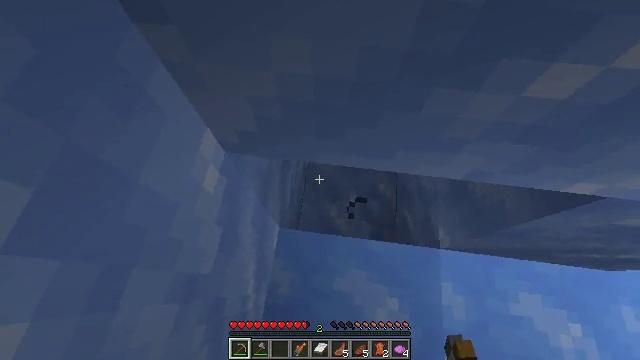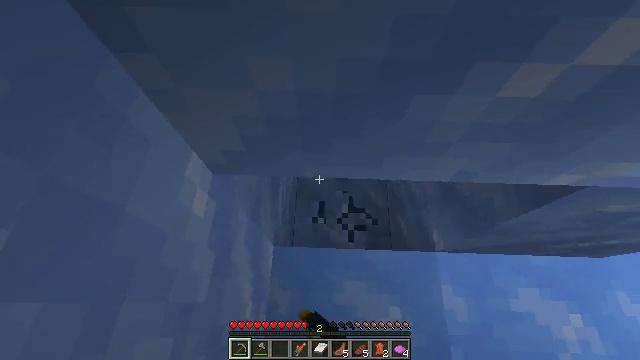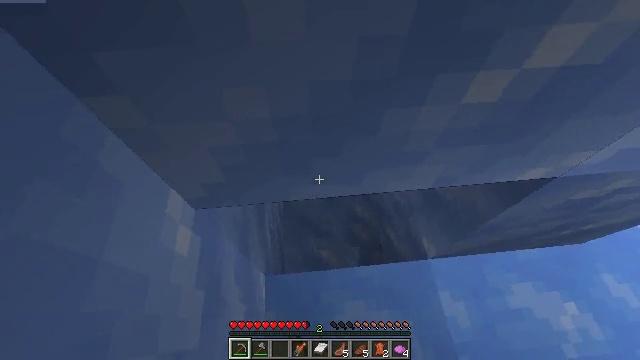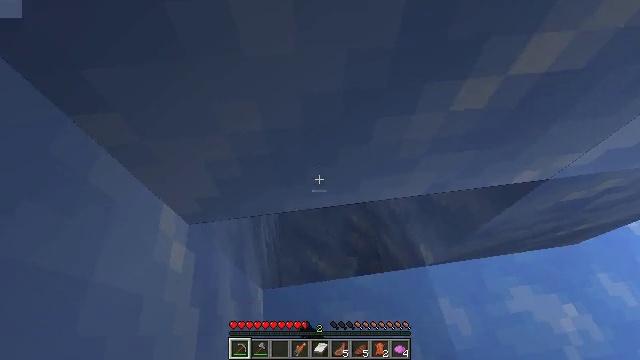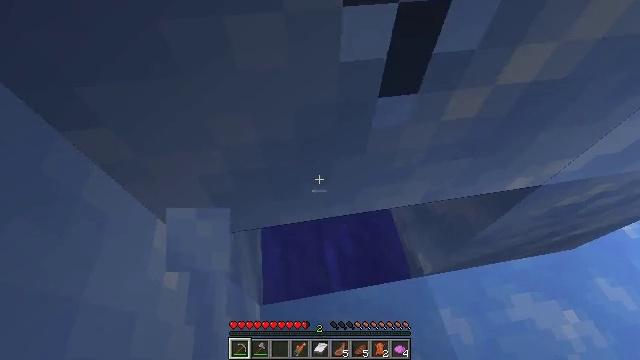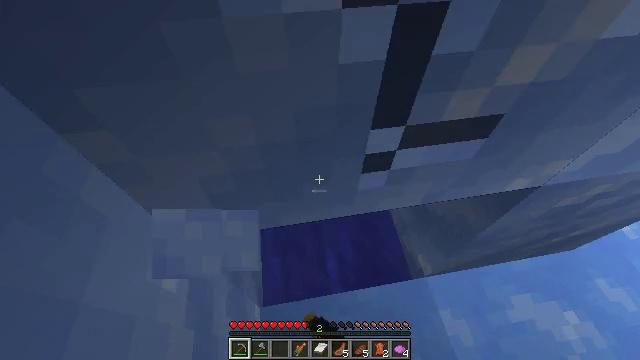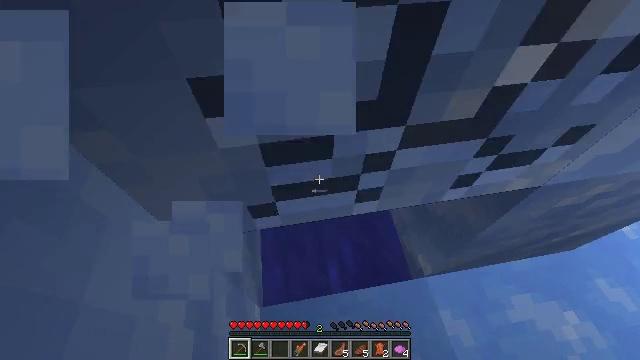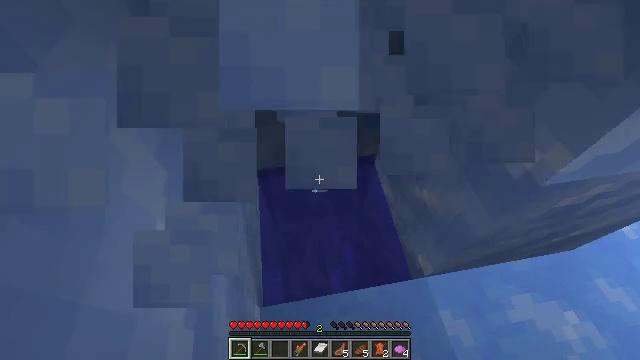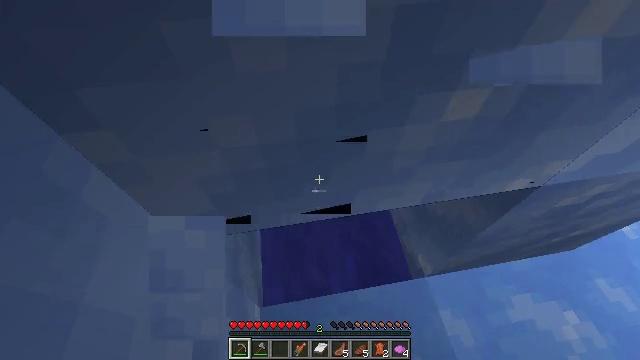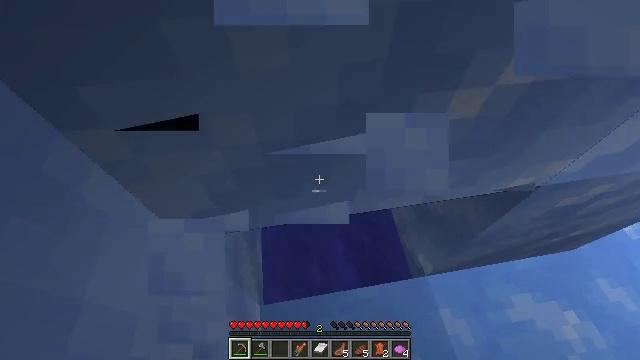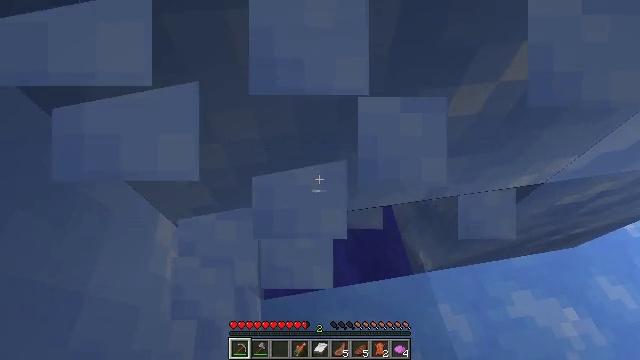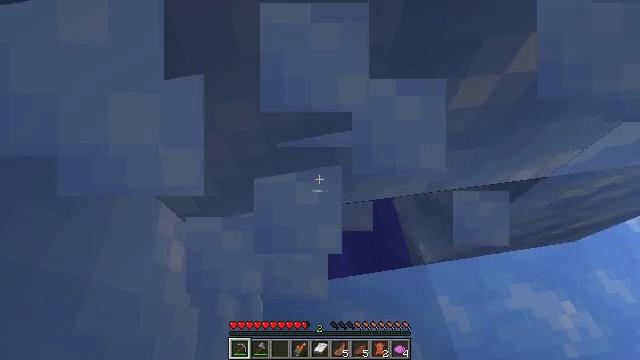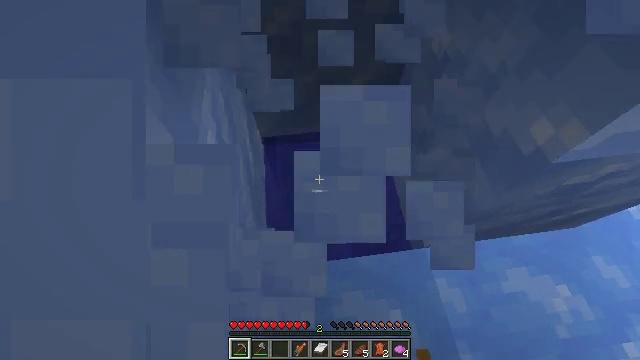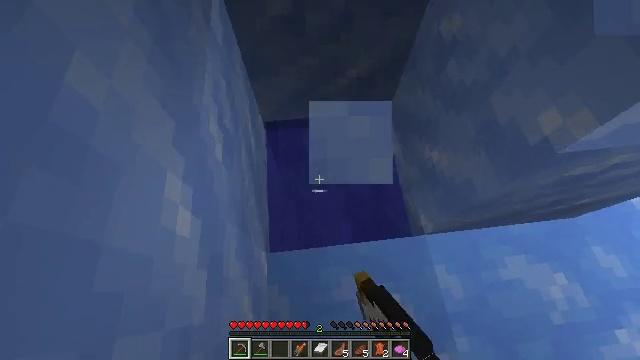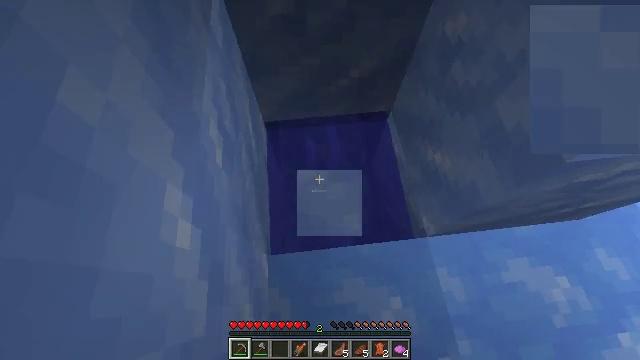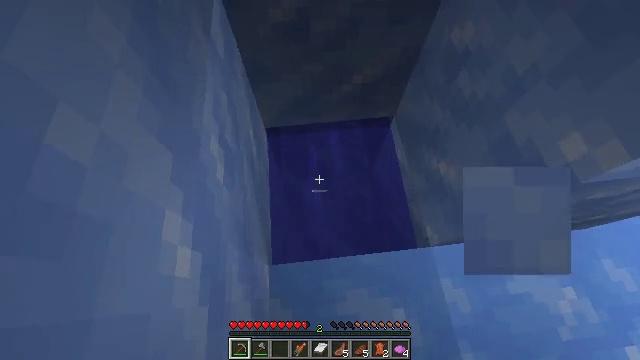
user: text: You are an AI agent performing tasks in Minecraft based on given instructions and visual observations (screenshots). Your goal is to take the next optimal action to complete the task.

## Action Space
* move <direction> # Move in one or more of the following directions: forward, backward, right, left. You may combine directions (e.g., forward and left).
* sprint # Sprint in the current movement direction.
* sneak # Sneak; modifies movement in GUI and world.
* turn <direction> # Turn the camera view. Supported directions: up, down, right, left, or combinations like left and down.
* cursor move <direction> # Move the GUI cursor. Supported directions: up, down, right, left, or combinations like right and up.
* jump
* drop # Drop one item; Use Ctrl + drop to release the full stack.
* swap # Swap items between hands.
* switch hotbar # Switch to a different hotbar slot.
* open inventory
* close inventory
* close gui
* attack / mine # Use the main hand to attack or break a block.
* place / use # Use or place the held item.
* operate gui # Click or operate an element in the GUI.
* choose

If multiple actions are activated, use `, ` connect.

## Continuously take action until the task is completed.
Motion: motion action
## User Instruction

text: Mine packed ice from icy biomes.
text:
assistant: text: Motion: turn right and up, attack / mine
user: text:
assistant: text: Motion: turn right and up, attack / mine
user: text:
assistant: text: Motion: turn right and up
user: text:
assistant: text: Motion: turn right and up, attack / mine
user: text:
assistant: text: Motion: attack / mine
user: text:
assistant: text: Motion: attack / mine
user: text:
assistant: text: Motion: attack / mine
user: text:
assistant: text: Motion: attack / mine
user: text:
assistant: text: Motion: attack / mine
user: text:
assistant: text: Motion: attack / mine
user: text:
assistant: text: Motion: turn down, attack / mine
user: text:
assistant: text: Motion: turn down, attack / mine
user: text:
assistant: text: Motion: move forward, turn down, attack / mine
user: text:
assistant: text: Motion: move forward
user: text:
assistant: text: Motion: move forward
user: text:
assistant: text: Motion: no_op
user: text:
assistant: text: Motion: no_op
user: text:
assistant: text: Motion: no_op
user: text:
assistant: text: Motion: move back
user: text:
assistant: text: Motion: move back
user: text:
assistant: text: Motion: move back
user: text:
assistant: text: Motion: move back, turn left and up
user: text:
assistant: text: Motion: turn up
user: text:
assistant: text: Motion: turn right and up
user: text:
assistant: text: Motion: move right, turn right and up
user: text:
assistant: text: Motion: move right
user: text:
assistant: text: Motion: move right
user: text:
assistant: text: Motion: move right, turn right and down
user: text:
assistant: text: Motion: move right, turn right and down
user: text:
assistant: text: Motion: move forward and move right, turn right and down